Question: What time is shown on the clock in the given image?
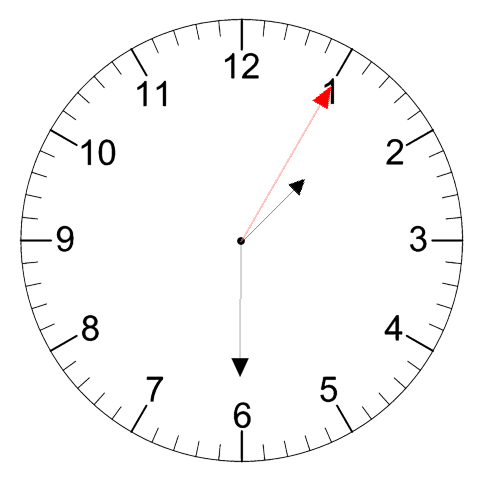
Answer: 01:30:05